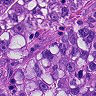
Metastatic tissue present: yes